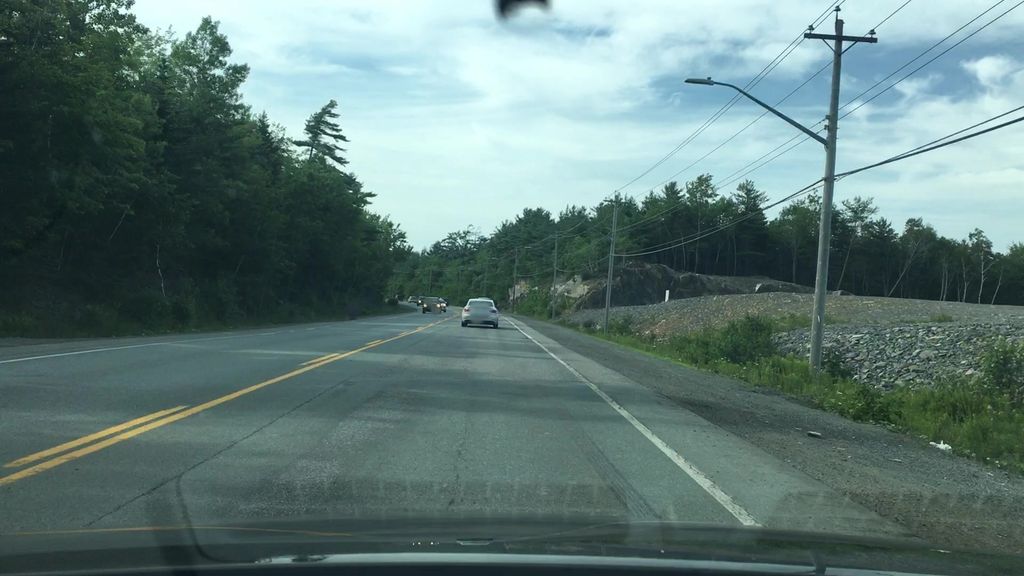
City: halifax